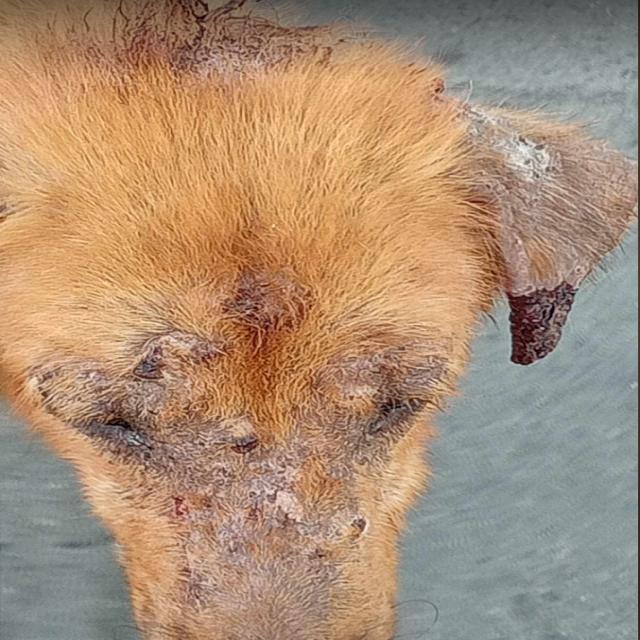
Canine demodicosis (Demodex mange) — caused by Demodex canis mites. Presents with alopecia, follicular papules, pustules, and comedones. Often localized on face and forelimbs.